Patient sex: M
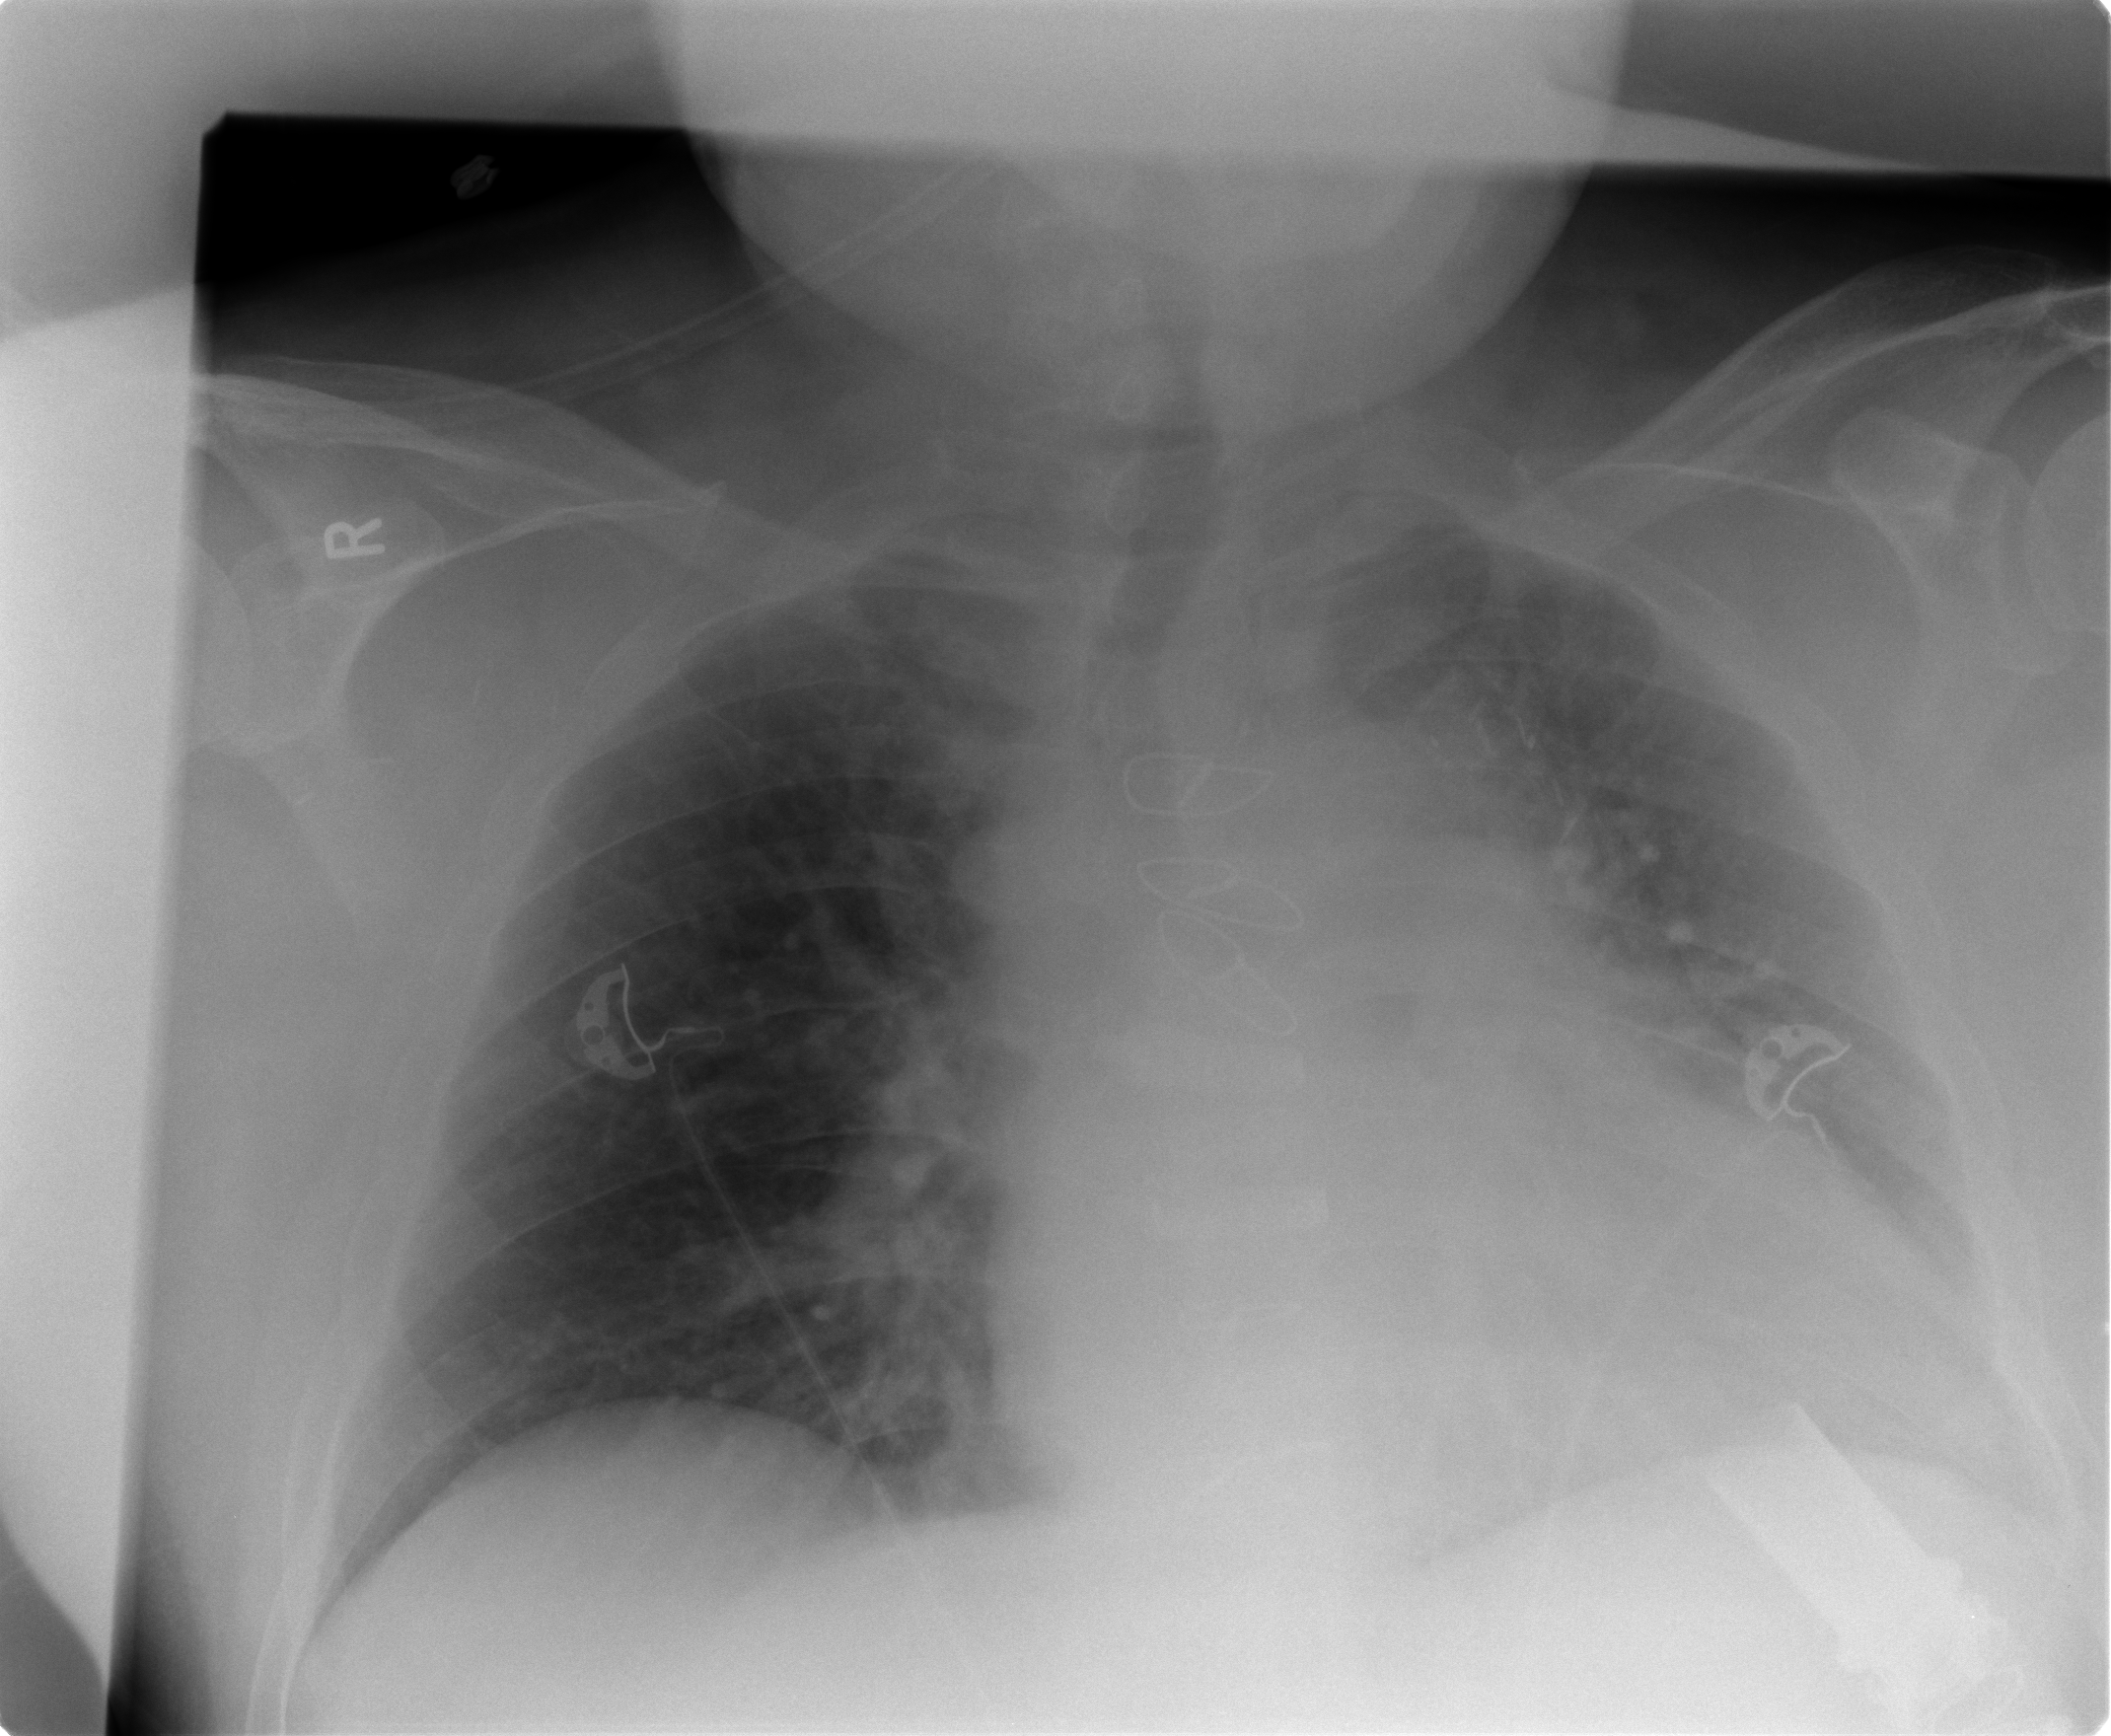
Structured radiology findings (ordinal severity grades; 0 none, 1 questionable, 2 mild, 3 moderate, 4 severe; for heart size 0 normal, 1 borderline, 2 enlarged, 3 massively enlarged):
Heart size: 2
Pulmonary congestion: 2
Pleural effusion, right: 0
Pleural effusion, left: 0
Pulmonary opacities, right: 1
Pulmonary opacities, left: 2
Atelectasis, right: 0
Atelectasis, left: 1